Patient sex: F
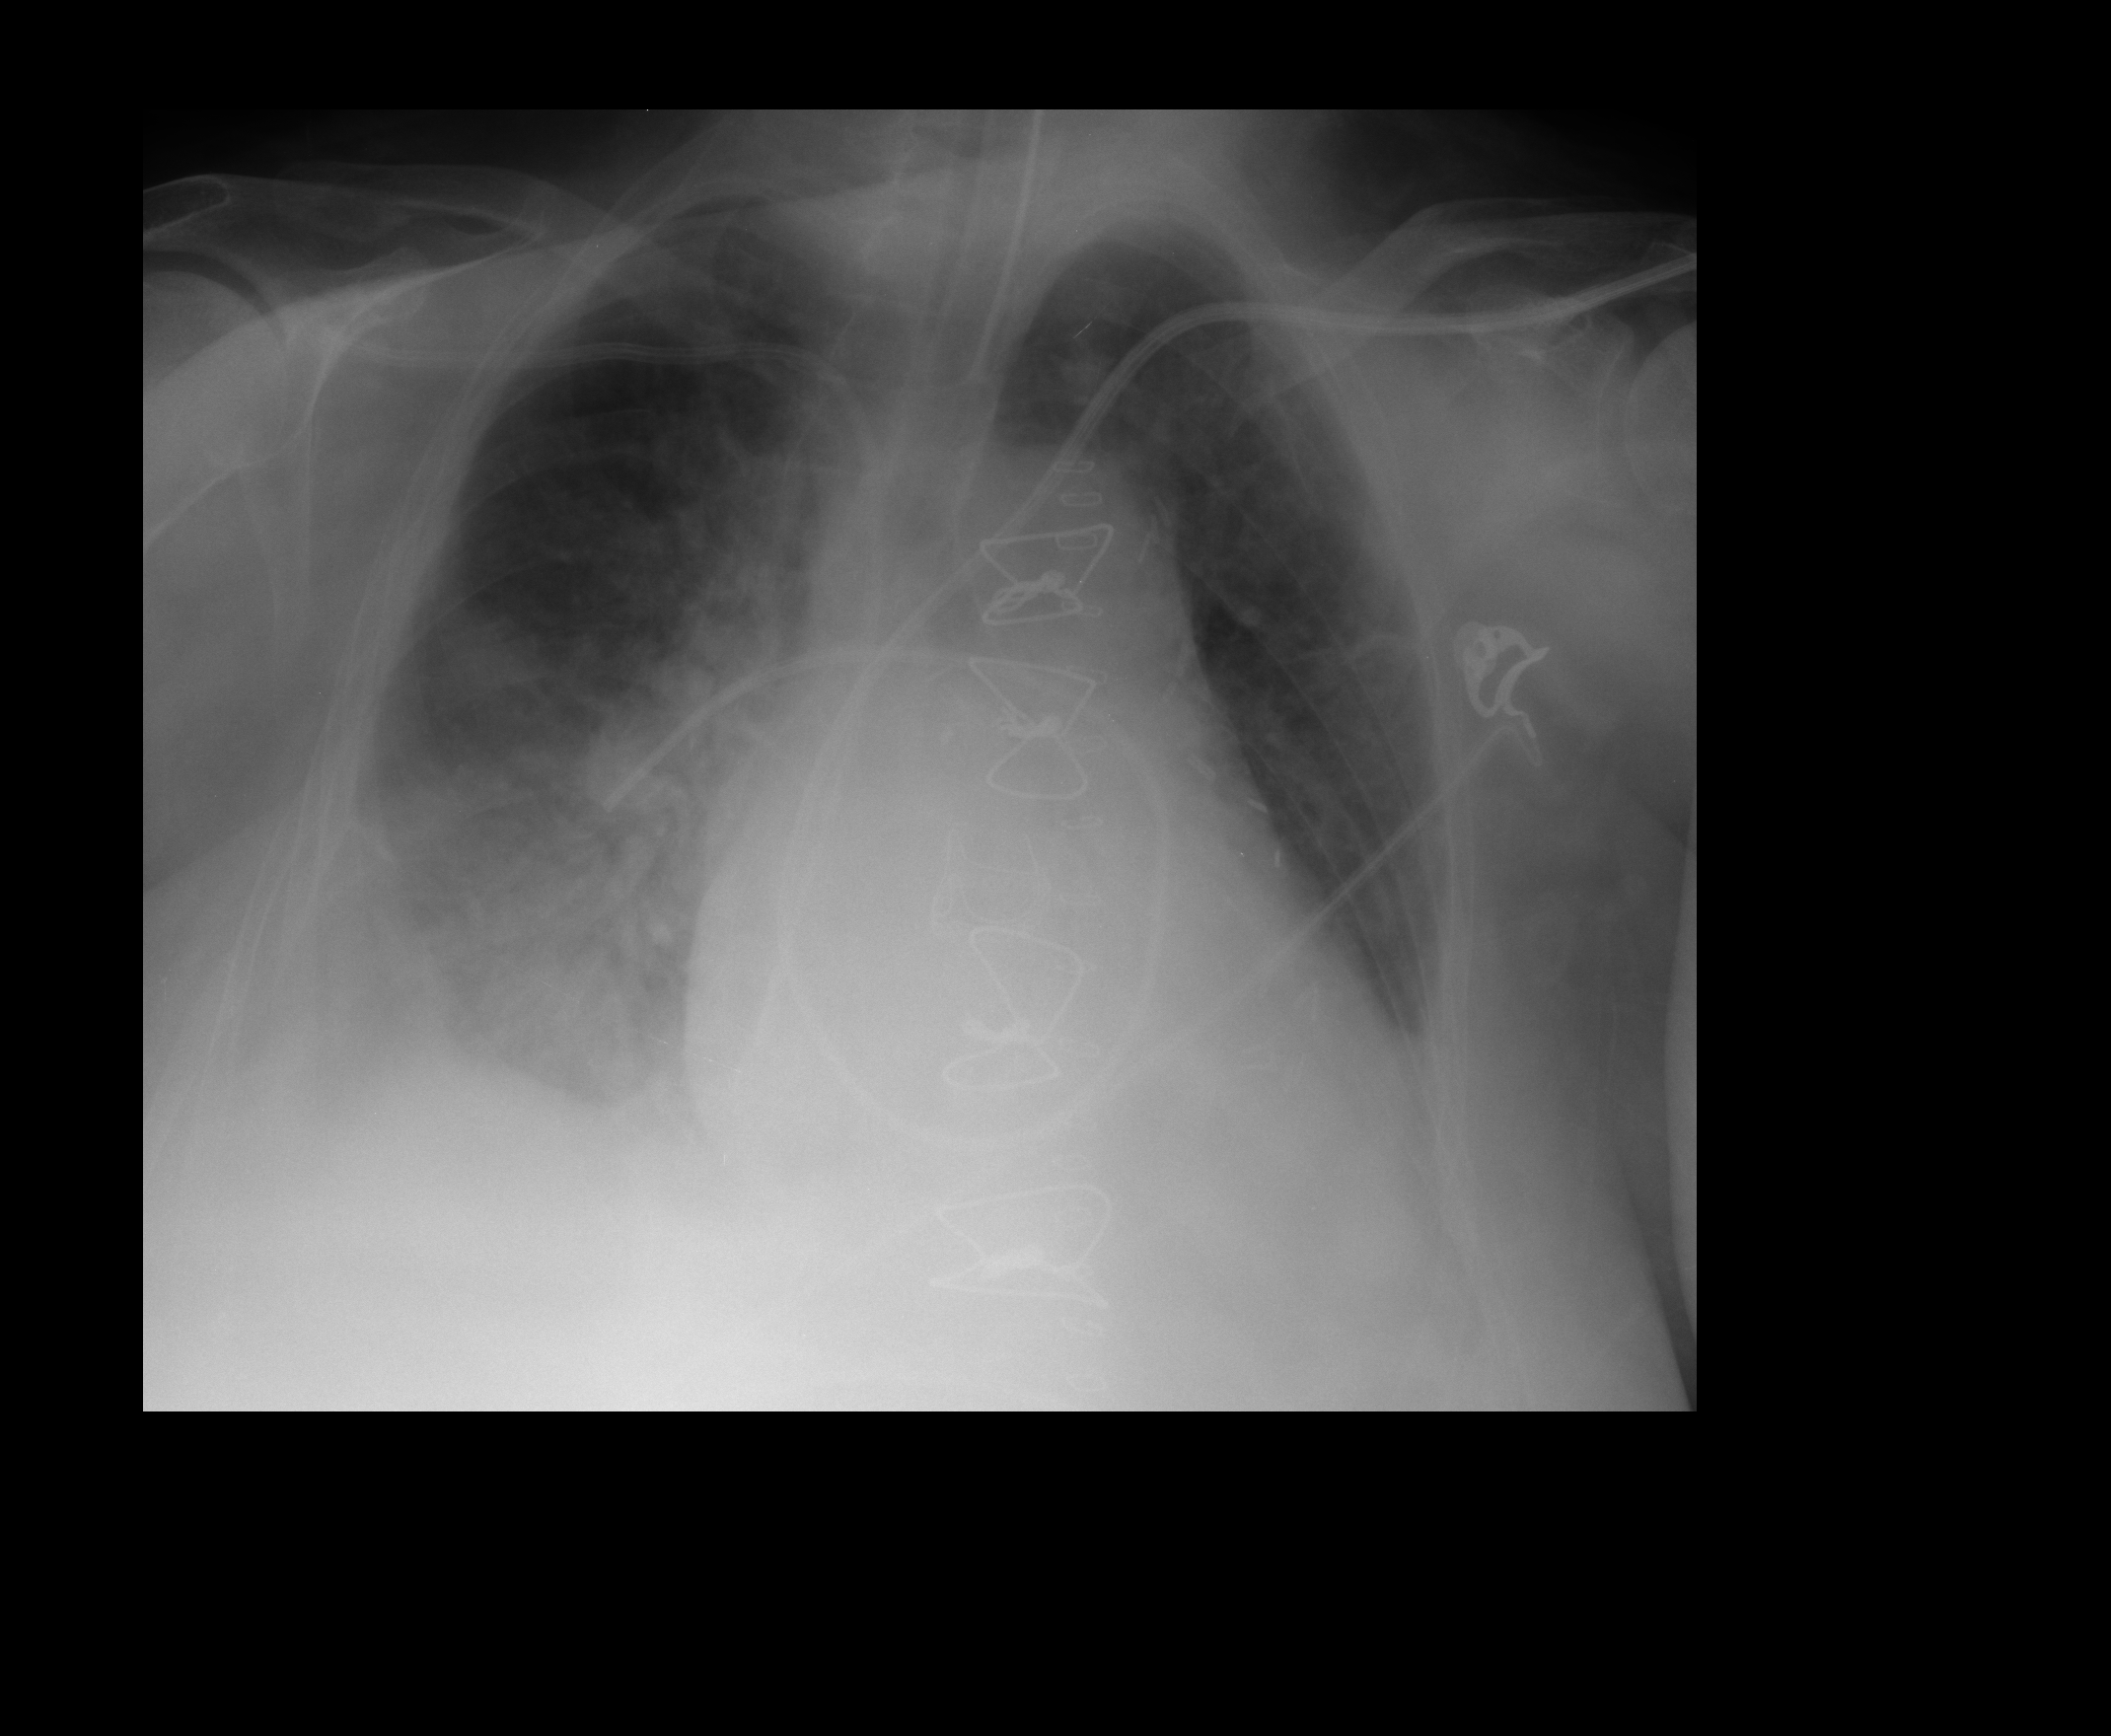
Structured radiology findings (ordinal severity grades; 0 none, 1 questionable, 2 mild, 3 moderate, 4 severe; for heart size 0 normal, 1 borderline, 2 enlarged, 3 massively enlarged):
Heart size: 3
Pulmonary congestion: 3
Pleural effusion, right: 2
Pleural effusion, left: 2
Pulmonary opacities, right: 2
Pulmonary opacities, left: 0
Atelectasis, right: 2
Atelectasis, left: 2